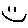
Label: smiley face